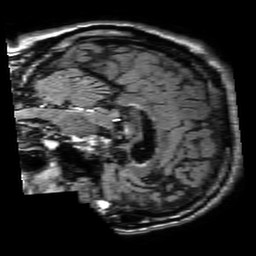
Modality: FLAIR
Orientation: sagittal
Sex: male
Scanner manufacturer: philips
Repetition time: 11 s
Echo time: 0.125 s